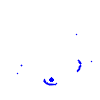
Particle: electron